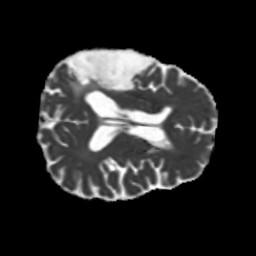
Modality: MD
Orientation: axial
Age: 66
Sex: male
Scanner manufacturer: siemens
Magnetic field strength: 3 T
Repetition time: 5.25 s
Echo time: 0.08 s